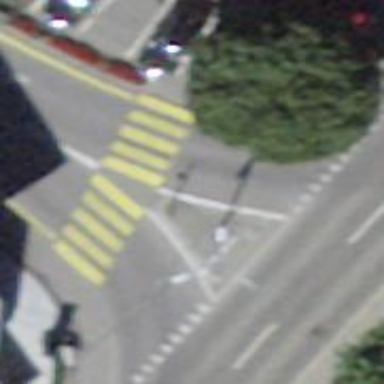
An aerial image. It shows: Marked crossing on the road.